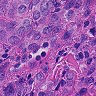
Metastatic tissue present: yes